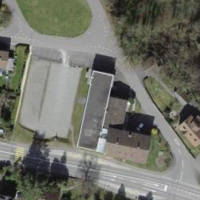
EUNIS habitat code: 54
Species observed at this site:
Lamium galeobdolon